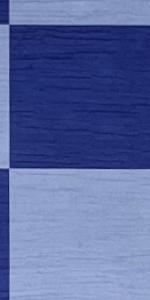
Label: Empty